Current action and preconditions to check: path_clear

Your task: For each precondition in the list above, predict whether it will hold at this action.

Consider the current scene as observed from the mobile robot's camera, and analyze the predicted future states of all dynamic agents (e.g., people, animals, vehicles, or any moving entities) within the NEXT SECOND.

IMPORTANT: Only answer "very likely" if you are absolutely certain—based on strong, clear evidence—that a dynamic agent will violate the precondition in the predicted future state. Do NOT answer "very likely" for unlikely, ambiguous, or low-probability risks.

Ask yourself for each precondition: Is there a high probability, with clear and convincing evidence, that the predicted future states of any dynamic agent will interfere with the predicted future state of the currently executing action within the NEXT SECOND, causing that precondition to fail?

Assess the risk level based on these predictions. Use "likely" or "very likely" if motions create a clear risk of interference.

Use "neutral" or "improbable" if agents are nearby but their predicted paths are clearly diverging or non-conflicting.

Failure Risk Categories: "very improbable", "improbable", "neutral", "likely", "very likely"

Answer Format: Output ONLY the probability_of_failure value from these categories: "very improbable", "improbable", "neutral", "likely", "very likely"

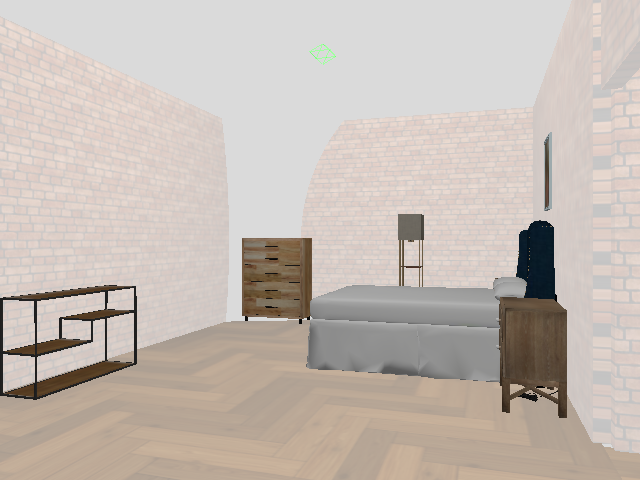

Answer: very improbable